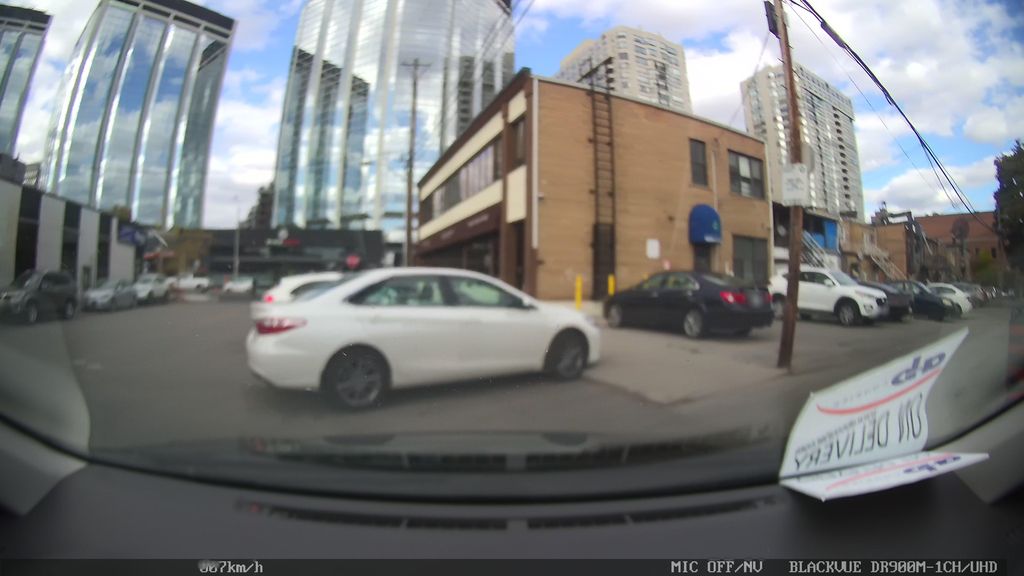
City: toronto